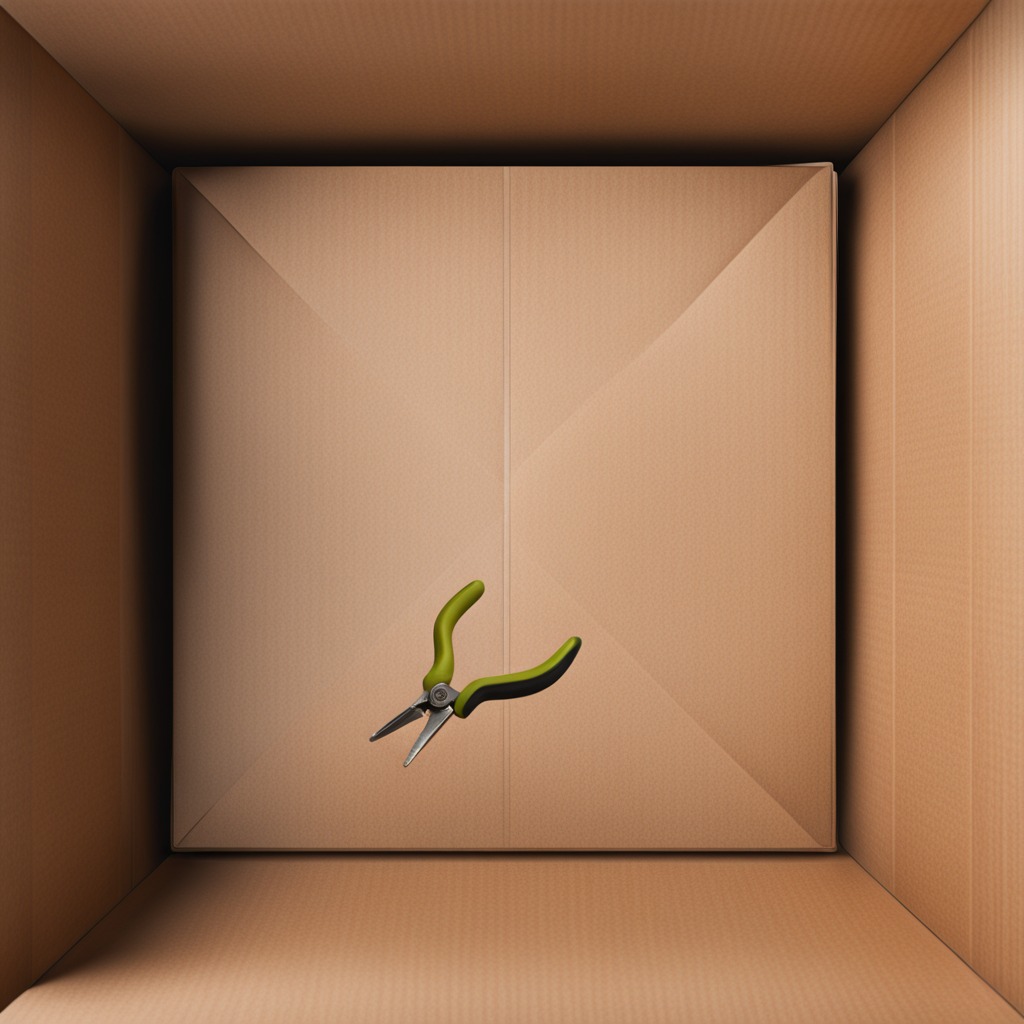
A plier is lying on a clean dry cardboard box surface in an outdoor workshop during daytime bright natural light soft shadows slightly creased but